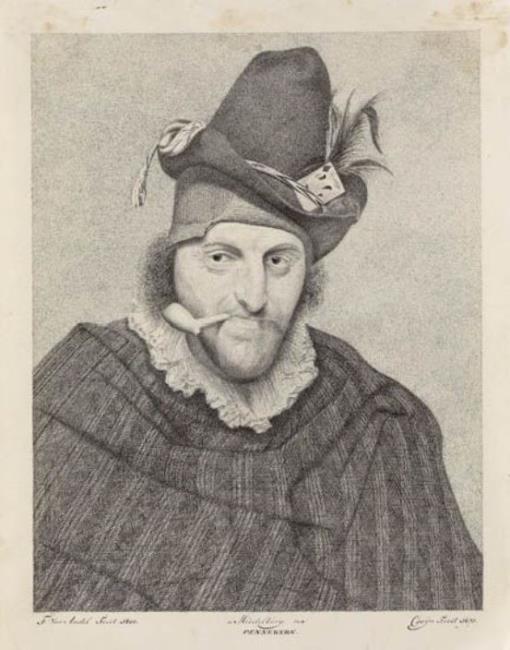
Title: Smoking man
Artist: F. van Andel
Earliest date: 1800
Latest date: 1800
Genre: drawing
Iconography: Tobacco
Keywords: figure, genre, head and shoulders painting, head to the right, facing front, man, smoking (activity), pipe, hat with feathers, playing card